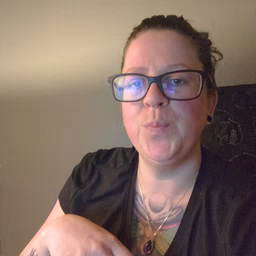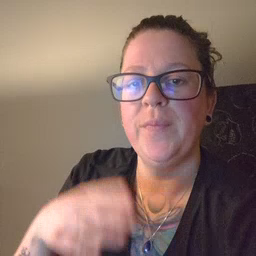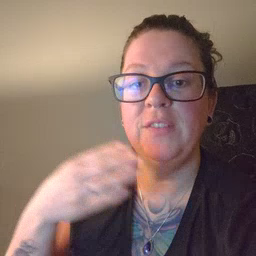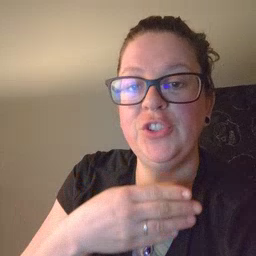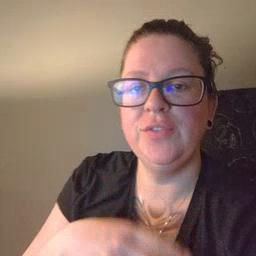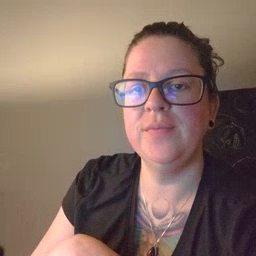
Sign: fish